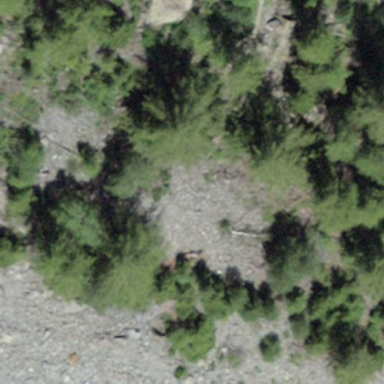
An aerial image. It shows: Forest area predominantly covered with needle-leaved trees.